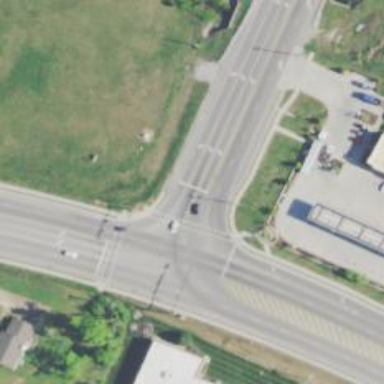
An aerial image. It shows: Uncontrolled road crossing.